Question: We're doing some heavy performance tuning in our app, hence we start using method tracing to find the bottlenecks.
At first glance Ormlite was fine, but we found that for example in one query that takes 8ms, 6ms (75%) were needed by Ormlite's internal log. Futhermore those log call are in DEBUG level.
At the moment I have tried (without success) setting log level to ERROR this way:
- 'adb shell setprop log.tag.ORMLite ERROR'- '<logger name="com.j256.ormlite" level="ERROR"/>'
This are a few lines from the logcat
'''
I/System.out( 4207): 2014-10-01 10:50:14,702 [DEBUG] BaseMappedStatement query-for-id using ...
I/System.out( 4207): 2014-10-01 10:50:14,706 [DEBUG] StatementExecutor executing raw query for ...
I/System.out( 4207): 2014-10-01 10:50:14,709 [DEBUG] SelectIterator starting iterator @-<PHONE> for ...
I/System.out( 4207): 2014-10-01 10:50:14,711 [DEBUG] SelectIterator closed iterator @-<PHONE> after 1 rows
I/System.out( 4207): 2014-10-01 10:50:14,714 [DEBUG] BaseMappedStatement query-for-id using ...
I/System.out( 4207): 2014-10-01 10:50:14,717 [DEBUG] BaseMappedStatement query-for-id using ...
I/System.out( 4207): 2014-10-01 10:50:14,718 [DEBUG] StatementBuilder built statement ...
I/System.out( 4207): 2014-10-01 10:50:14,719 [DEBUG] BaseMappedStatement prepared statement ...
'''
Here is a screnshot of method tracing

Any thoughts on how to handle this out?
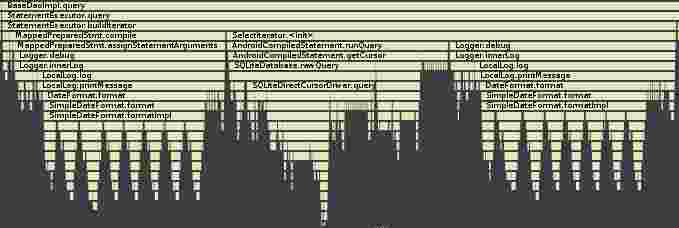
Answer: With method tracing we saw that LocalLog was being used. As is stated on <URL> documentation:
> You can set the log level by setting the System.setProperty(LocalLog.LOCAL_LOG_LEVEL_PROPERTY,
"trace").
Acceptable values are: TRACE, DEBUG, INFO, WARN, ERROR, and FATAL.
We couldn't set the property using 'adb shell' so we added the following line to our 'Application.onCreate'
'''
System.setProperty(LocalLog.LOCAL_LOG_LEVEL_PROPERTY, "ERROR");
'''
Finally we stop seeing ORMLite output on logcat and performance increased as expected.